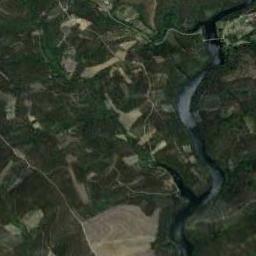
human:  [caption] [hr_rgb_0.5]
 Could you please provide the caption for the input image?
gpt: The river goes through farmland and trees .

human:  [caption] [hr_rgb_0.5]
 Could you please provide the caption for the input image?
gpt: The river is surrounded by trees .

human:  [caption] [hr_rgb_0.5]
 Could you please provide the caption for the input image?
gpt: A crooked, Wavy blue river with green and tan mixed fields on both sides .

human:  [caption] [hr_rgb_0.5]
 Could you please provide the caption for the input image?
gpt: The blue river goes through the mountainous area and some fields are in the mountainous area .

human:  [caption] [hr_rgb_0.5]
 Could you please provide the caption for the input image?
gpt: There are many farmlands and some forests near the river .